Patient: sex M, age 65
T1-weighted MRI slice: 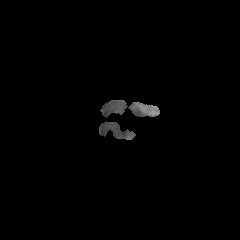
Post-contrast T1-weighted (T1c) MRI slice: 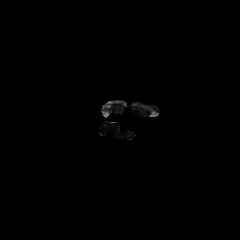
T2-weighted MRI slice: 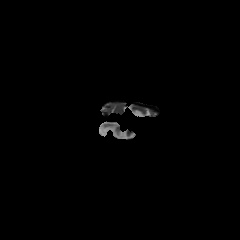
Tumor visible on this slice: no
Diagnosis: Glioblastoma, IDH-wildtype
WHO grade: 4